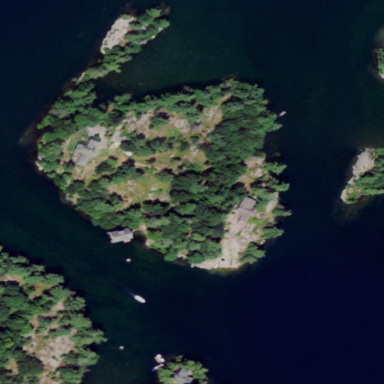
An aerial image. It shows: Islet.